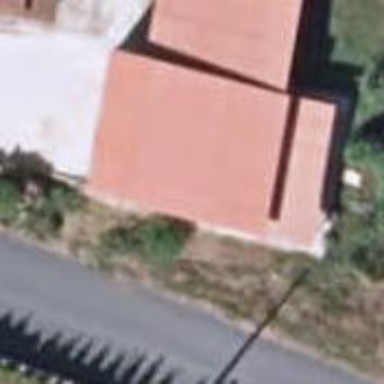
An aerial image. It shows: Garage building.